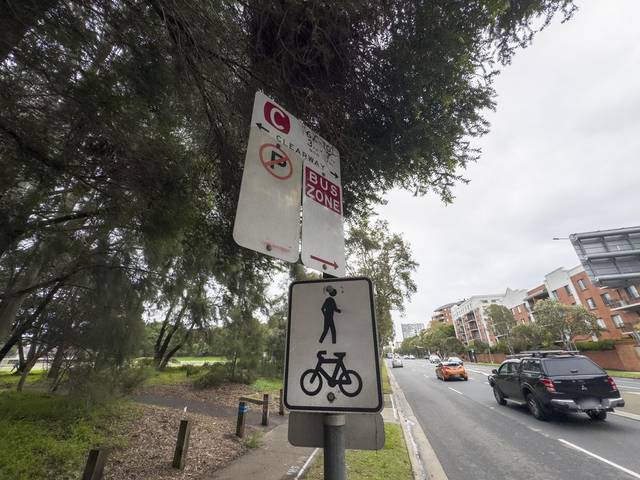
Region: Australia
Coordinates: -33.908, 151.189